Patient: sex M, age 66
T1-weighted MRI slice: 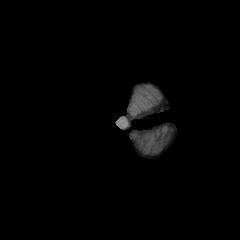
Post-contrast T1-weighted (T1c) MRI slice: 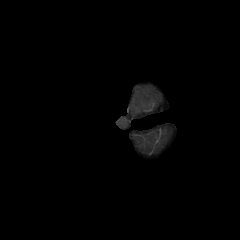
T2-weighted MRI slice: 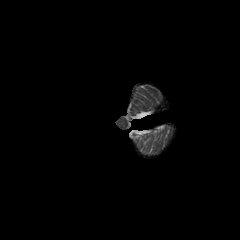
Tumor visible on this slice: no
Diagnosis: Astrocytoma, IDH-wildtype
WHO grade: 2